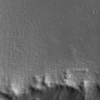
Label: not_dusty